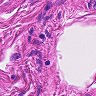
Metastatic tissue present: no